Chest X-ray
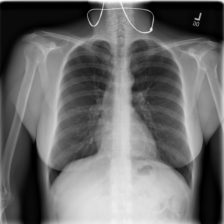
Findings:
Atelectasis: negative
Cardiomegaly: negative
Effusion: negative
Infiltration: negative
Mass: negative
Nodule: negative
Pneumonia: negative
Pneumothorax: negative
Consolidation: negative
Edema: negative
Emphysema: negative
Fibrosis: negative
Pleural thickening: negative
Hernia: negative